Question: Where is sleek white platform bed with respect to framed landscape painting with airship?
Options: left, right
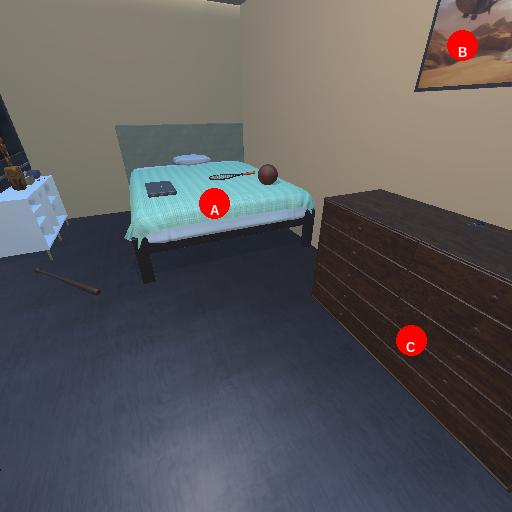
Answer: left